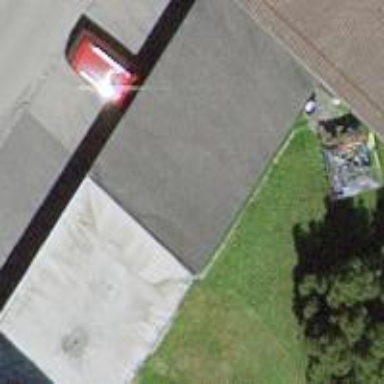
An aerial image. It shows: Garages with flat roofs.